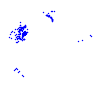
Particle: electron